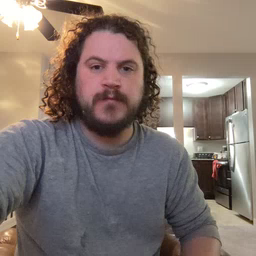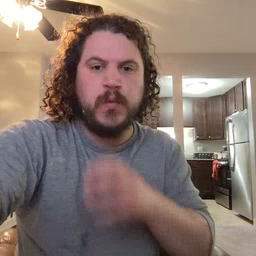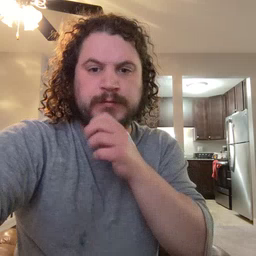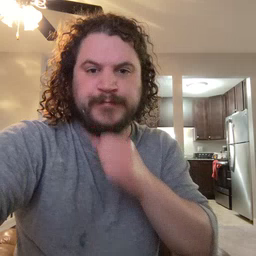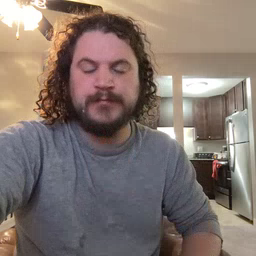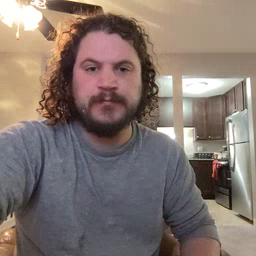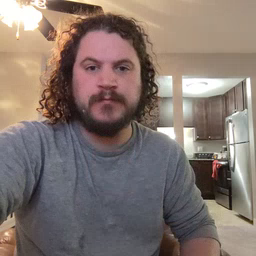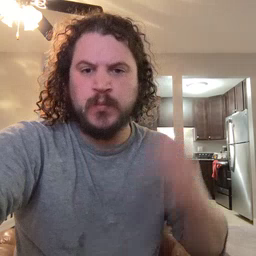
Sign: orange